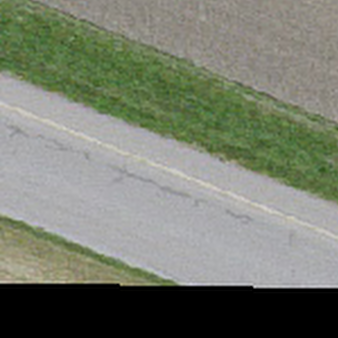
Label: other